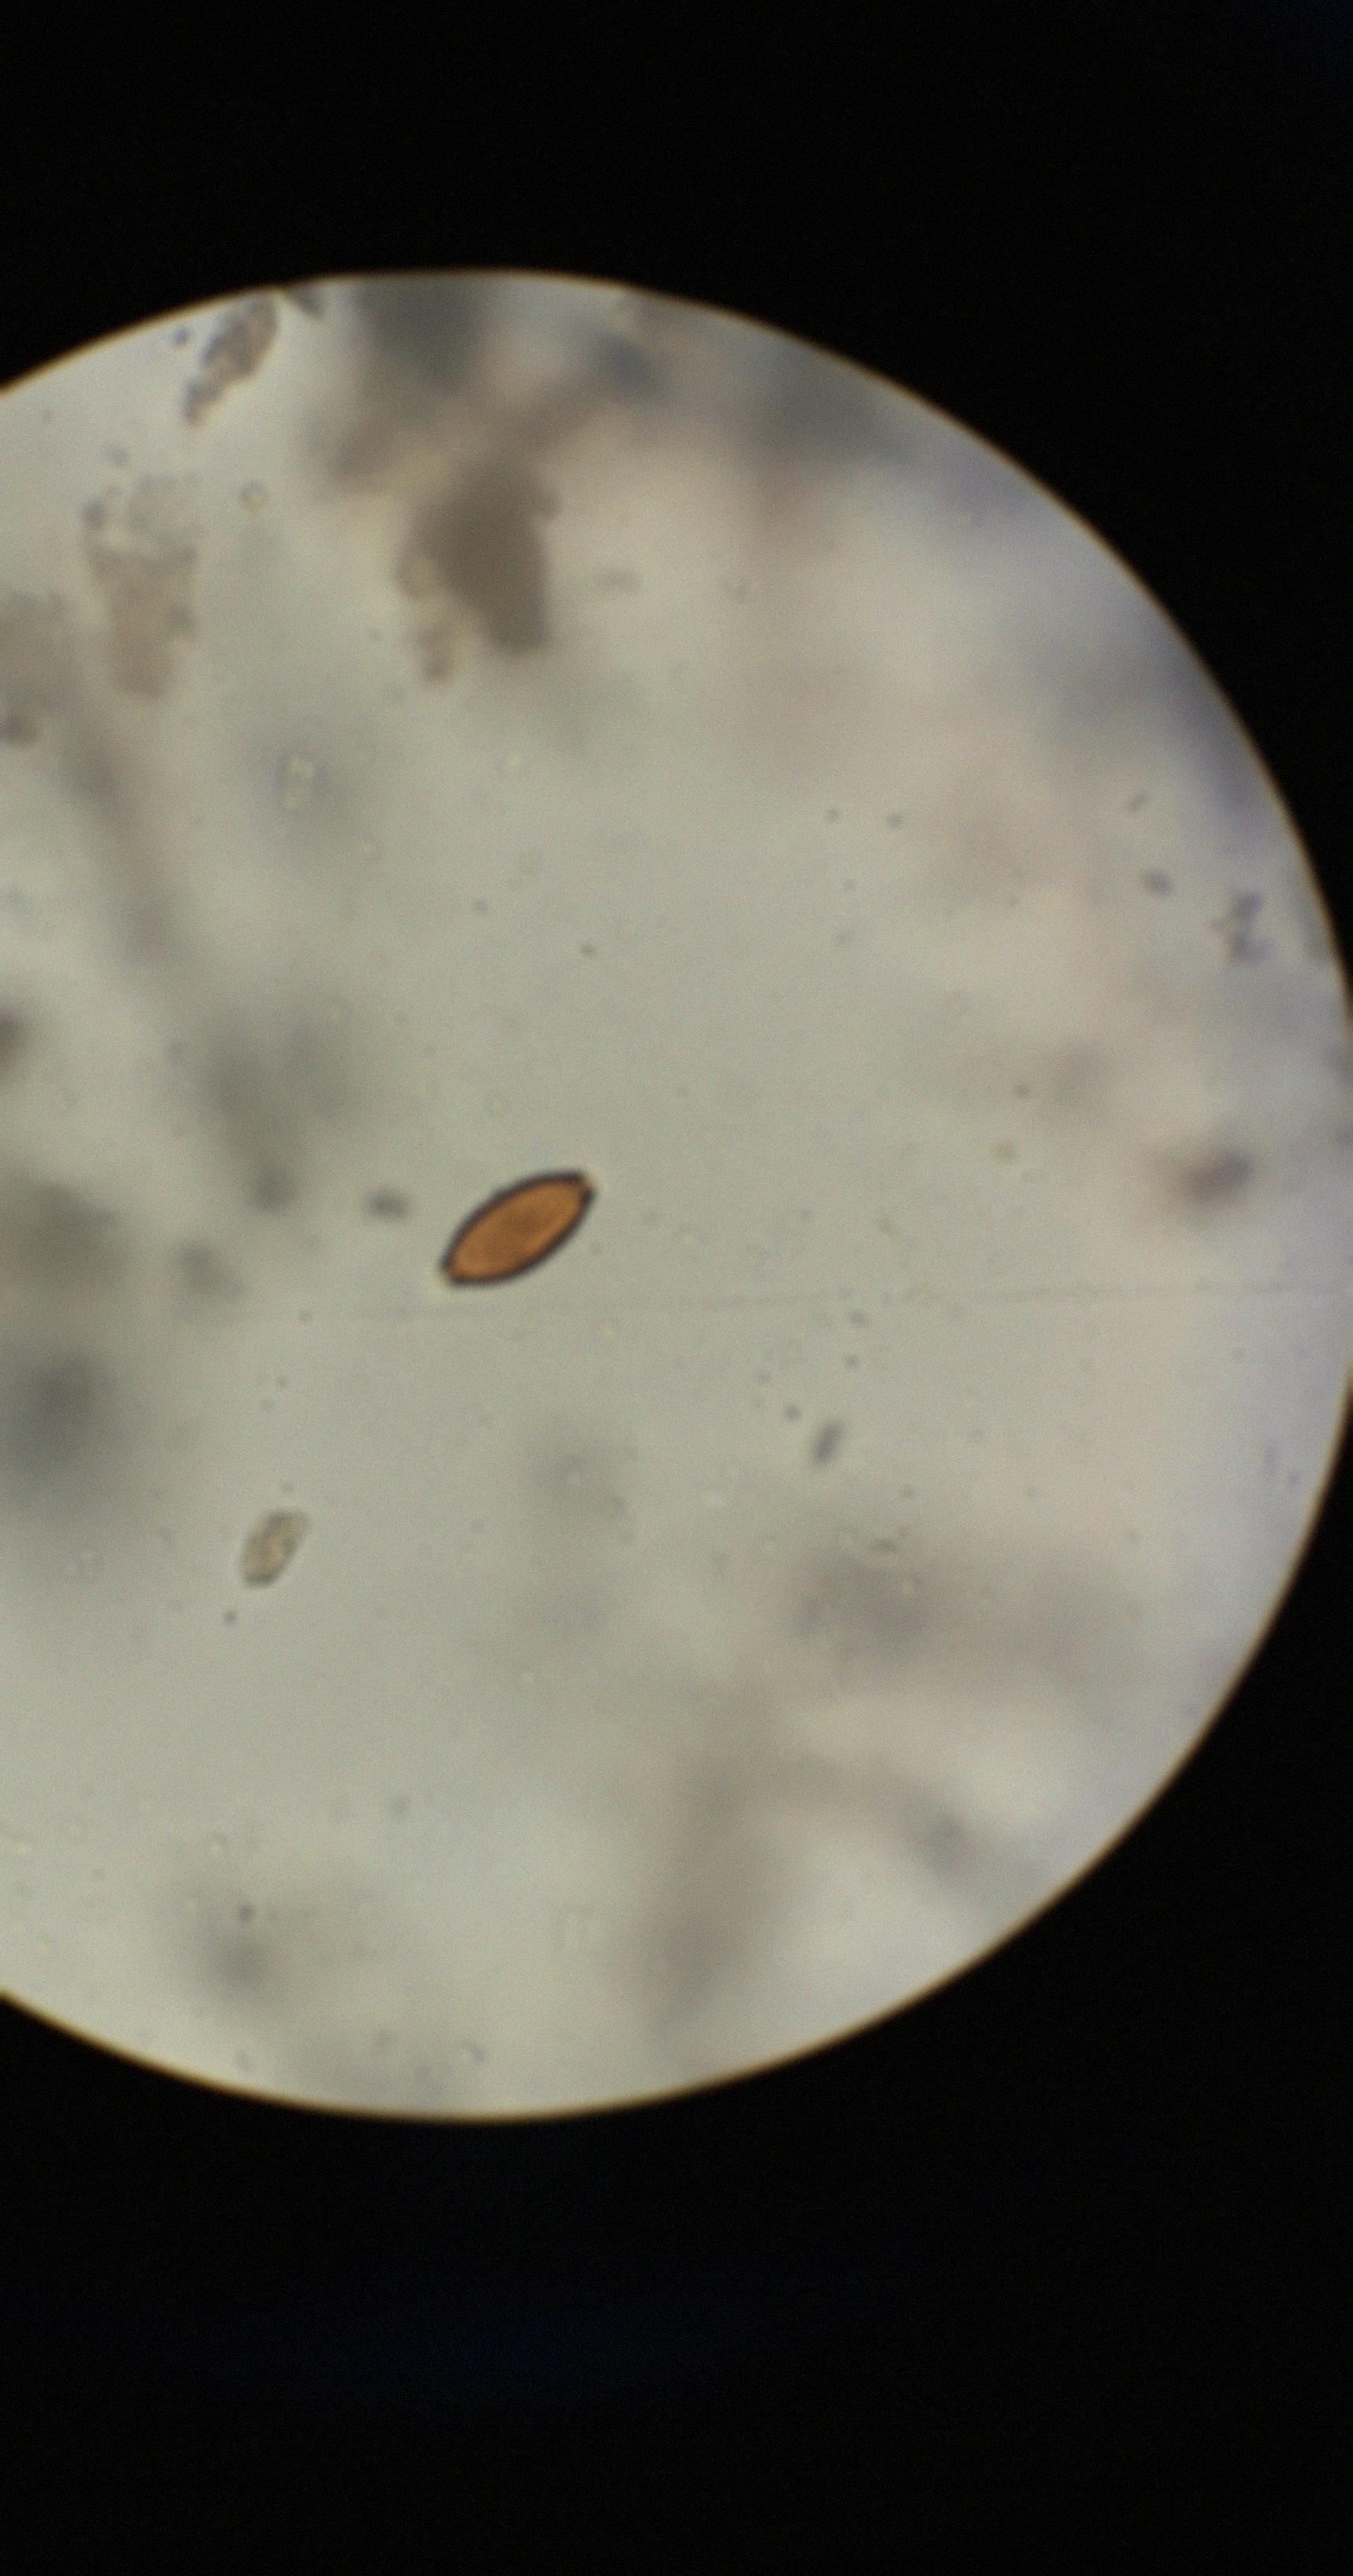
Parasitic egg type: Trichuris trichiura